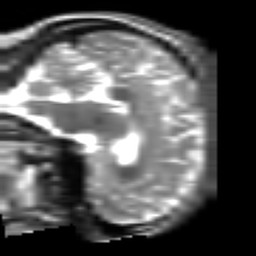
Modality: T2w
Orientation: sagittal